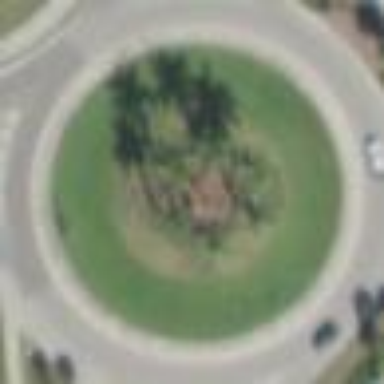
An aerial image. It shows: Residential road with roundabout.